Question: I am trying to pass 'IconButton' to a 'widget'. But it is showing the error :
Here is the screenshot of it :

Information on hover :
Expected to find ']'.
package:flutter/src/widgets/framework.dart
T get widget
Containing class: State
The current configuration.
A State object's configuration is the corresponding StatefulWidget instance. This property is initialized by the framework before calling initState. If the parent updates this location in the tree to a new widget with the same runtimeType and Widget.key as the current configuration, the framework will update this property to refer to the new widget and then call didUpdateWidget, passing the old configuration as an argument.
Code :
'''
import 'package:app15/ui/theme.dart';
import 'package:app15/widgets/input_field.dart';
import 'package:flutter/material.dart';
import 'package:get/get.dart';
import 'package:intl/intl.dart';
class AddTaskPage extends StatefulWidget {
const AddTaskPage({Key? key}) : super(key: key);
@override
State<AddTaskPage> createState() => _AddTaskPageState();
}
class _AddTaskPageState extends State<AddTaskPage> {
DateTime _selectedDate = DateTime.now();
@override
Widget build(BuildContext context) {
return Scaffold(
appBar: _appBar(context),
body: Container(
padding: const EdgeInsets.only(left: 20, right: 20),
child: SingleChildScrollView(
child: Column(
children: [
Text(
"Add Task",
style: headingStyle,
),
MyInputField(title: "Title", hint: "Enter your title"),
MyInputField(title: "Note", hint: "Enter your note"),
MyInputField(title: "Date", hint: DateFormat.yMd().format(_selectedDate)),
widget: IconButton( //===> Here it shows the error
icon: Icon(icons.calendar_today_outlined),
onPressed: () {
},
)
],
),
)
),
);
}
_appBar(BuildContext context) {
return AppBar(
elevation: 0,
//backgroundColor: ,
leading: GestureDetector(
onTap: (){
Get.back();
},
child: Icon(
Icons.arrow_back_ios,
size: 20,
color: Colors.black,
),
),
);
}
}
'''
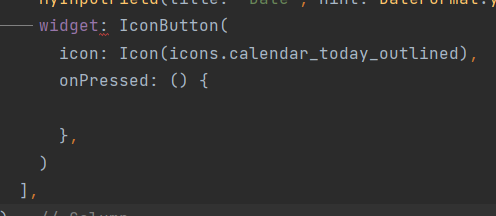
Answer: There is no widget attribute inside the list children.
'''
Text(
"Add Task",
style: headingStyle,
),
MyInputField(title: "Title", hint: "Enter your title"),
MyInputField(title: "Note", hint: "Enter your note"),
MyInputField(title: "Date", hint: DateFormat.yMd().format(_selectedDate)),
IconButton( //===> remove Widget:
icon: Icon(Icons.calendar_today_outlined),
onPressed: () {},
),
'''